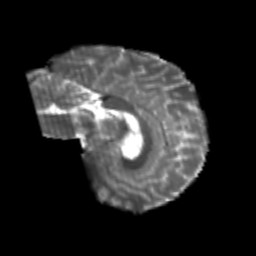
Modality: T2w
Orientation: sagittal
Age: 24
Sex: male
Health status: healthy
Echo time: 0.074 s